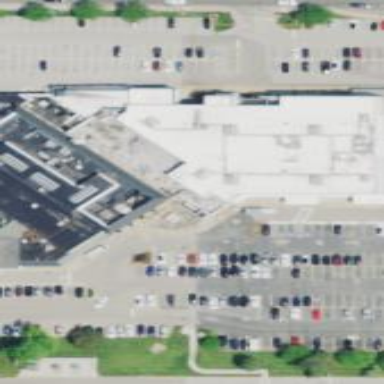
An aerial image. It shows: Parking area.